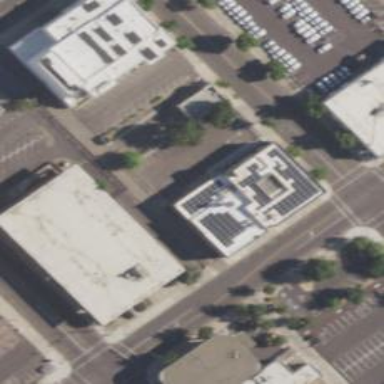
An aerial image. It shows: Bank building.